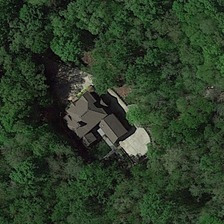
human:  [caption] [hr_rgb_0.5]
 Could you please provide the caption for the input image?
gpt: a grey roofed house is located in the middle of the forest .

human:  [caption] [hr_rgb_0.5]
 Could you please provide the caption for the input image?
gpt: the forest is very broad and the trees are flourishing .

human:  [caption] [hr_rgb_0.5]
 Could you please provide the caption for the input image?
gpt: the forest is very broad and the trees are flourishing .

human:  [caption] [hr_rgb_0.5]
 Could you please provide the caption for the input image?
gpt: a grey roofed house is located in the middle of the forest .

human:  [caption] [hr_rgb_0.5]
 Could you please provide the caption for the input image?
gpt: a grey roofed house is located in the middle of the forest .